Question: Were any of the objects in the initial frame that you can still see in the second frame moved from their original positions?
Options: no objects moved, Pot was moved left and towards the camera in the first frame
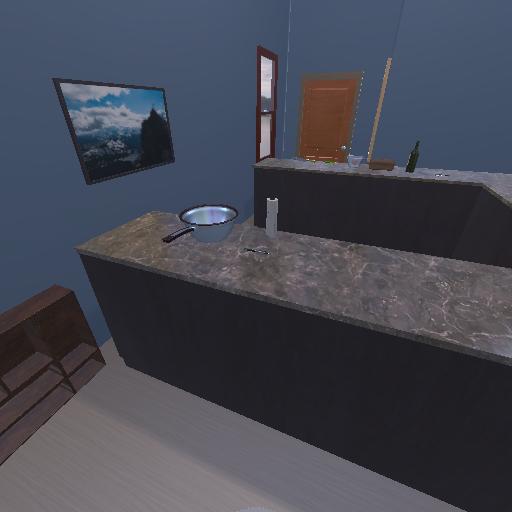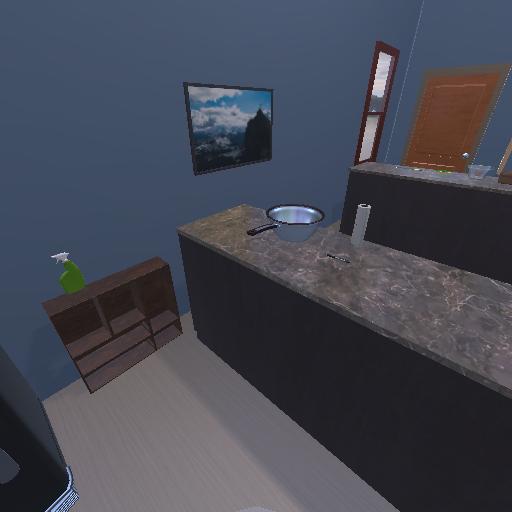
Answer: no objects moved